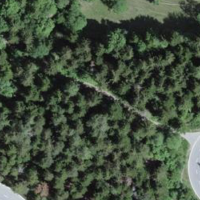
EUNIS habitat code: 43
Species observed at this site:
Lophophanes cristatus